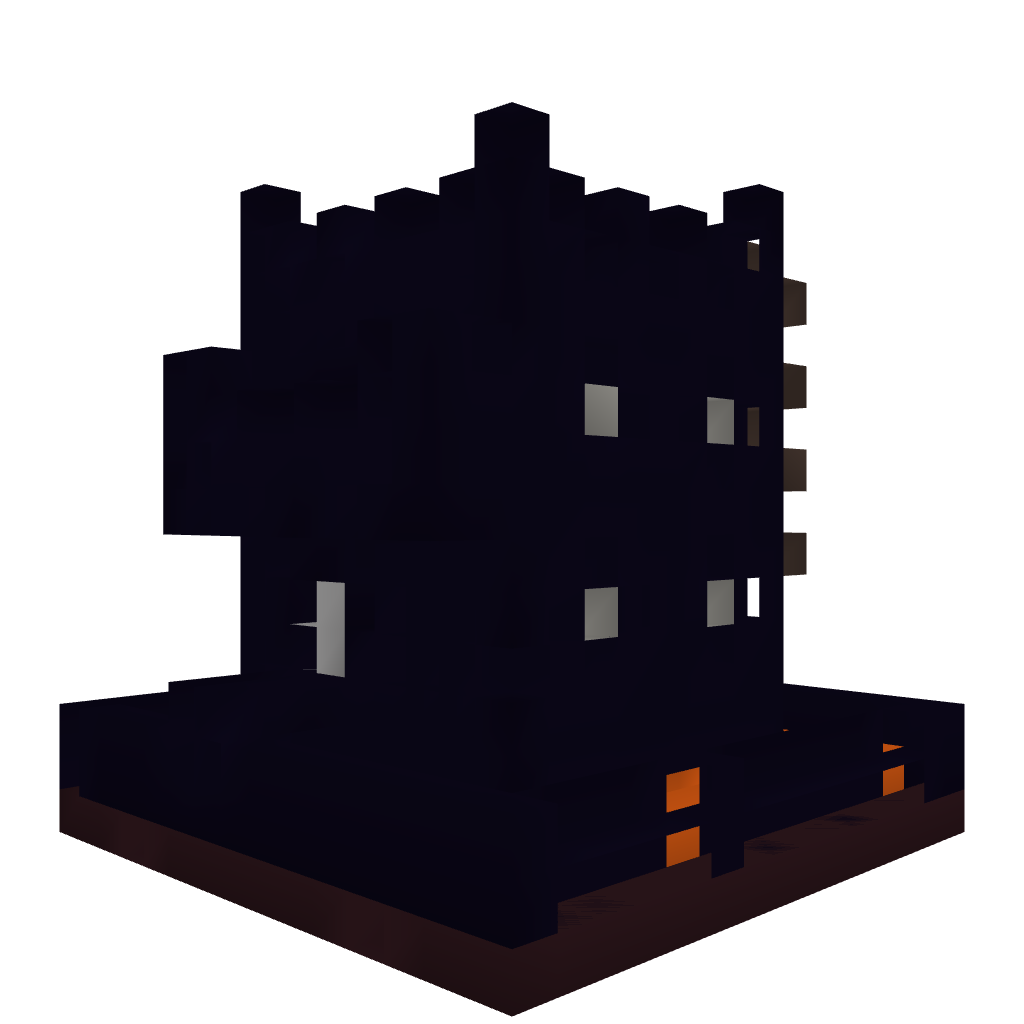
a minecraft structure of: PvPTower: Obsidian